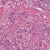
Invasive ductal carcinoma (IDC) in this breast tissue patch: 1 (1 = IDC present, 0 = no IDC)